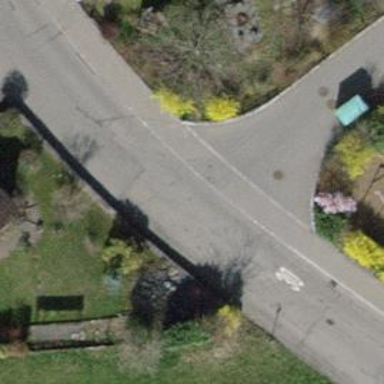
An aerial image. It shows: Unmarked crossing on the road.